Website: lowes
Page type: review-order
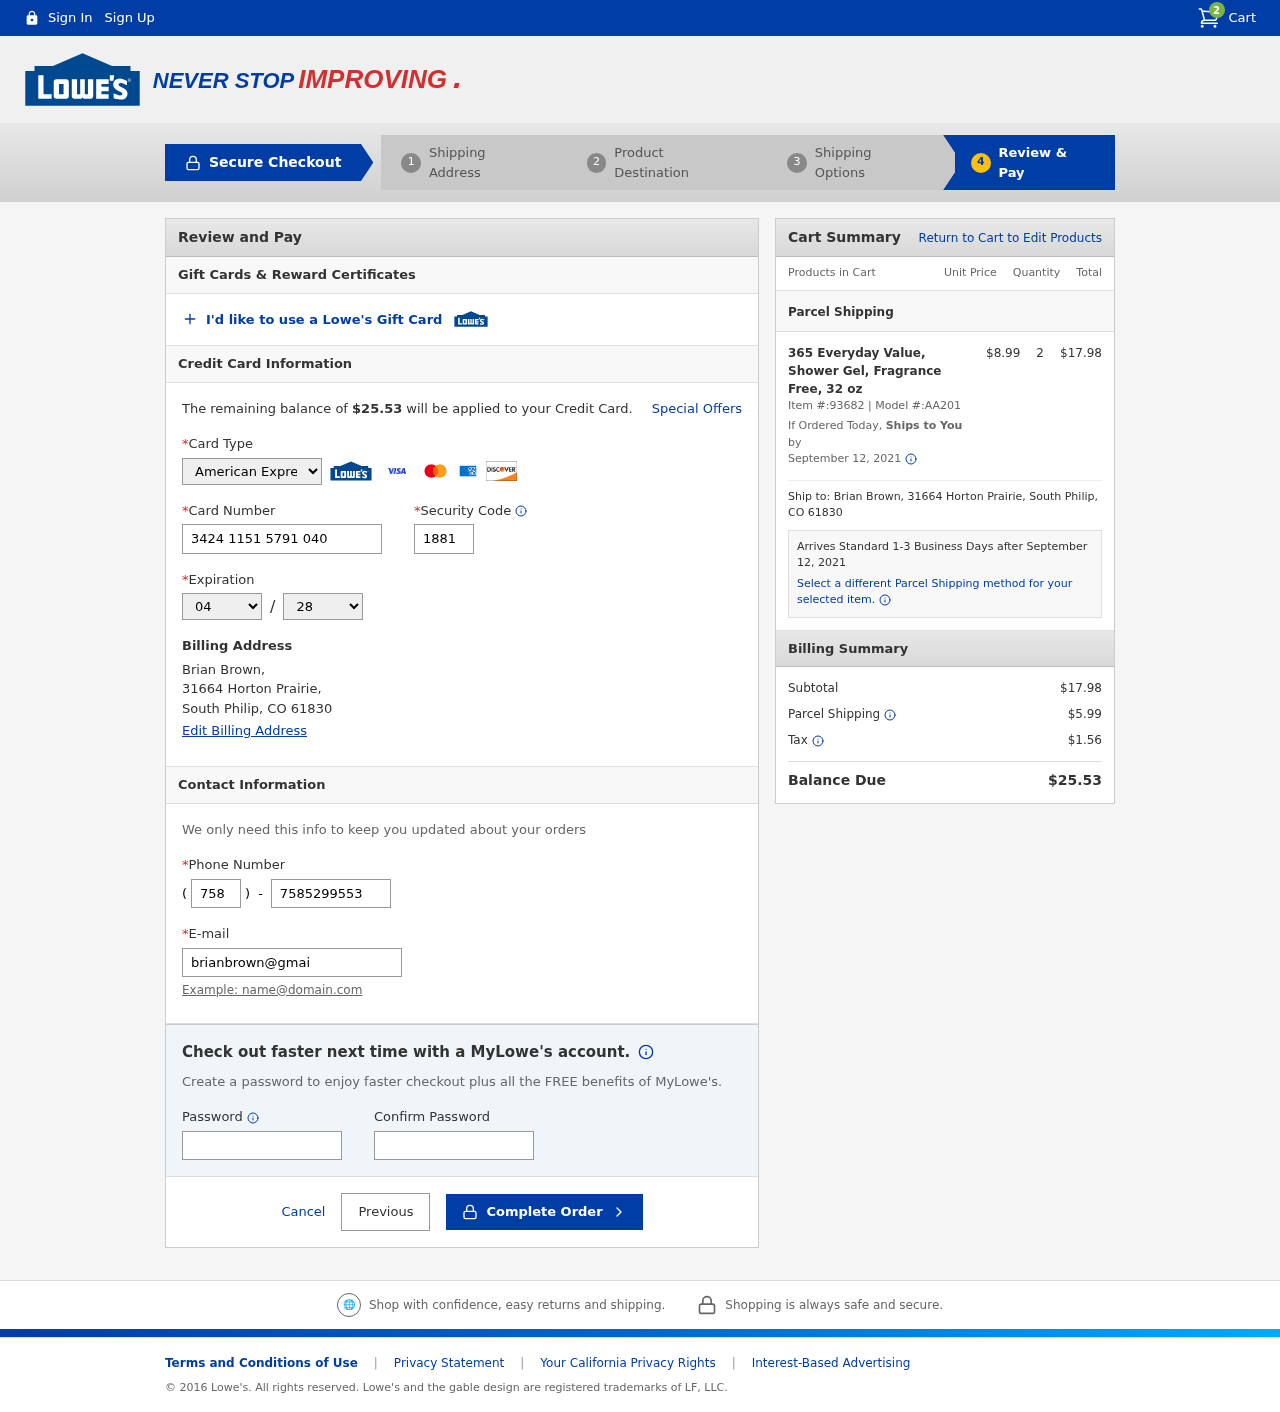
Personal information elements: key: PII_CARD_CVV
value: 1881
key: PII_CARD_EXPIRY_MONTH
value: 04
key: PII_CARD_EXPIRY_YEAR
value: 28
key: PII_CARD_NUMBER
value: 3424 1151 5791 040
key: PII_CARD_TYPE
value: American Express
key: PII_CITY
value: South Philip
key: PII_EMAIL
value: brianbrown@gmail.com
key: PII_FULLNAME
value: Brian Brown,
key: PII_PHONE
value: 7585299553
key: PII_PHONE_AREA
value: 758
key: PII_POSTCODE
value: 61830
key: PII_STATE_ABBR
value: CO
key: PII_STREET
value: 31664 Horton Prairie
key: PII_STREET
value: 31664 Horton Prairie,
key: PII_FULLNAME2
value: Brian Brown
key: PII_POSTCODE_FULL
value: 61830
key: PII_CITY_STATE
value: South Philip, CO
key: PII_CITY_STATE_ZIP
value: South Philip, CO 61830
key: PII_POSTCODE_NUMERIC
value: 61830
Product elements: key: PRODUCT1_NAME
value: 365 Everyday Value, Shower Gel, Fragrance Free, 32 oz
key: PRODUCT1_PRICE
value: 8.99
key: PRODUCT1_QUANTITY
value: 2
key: PRODUCT1_ITEM_NUMBER
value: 93682
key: PRODUCT1_MODEL_NUMBER
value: AA201
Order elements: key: ORDER_NUM_ITEMS
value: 2
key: ORDER_TOTAL
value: $25.53
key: ORDER_SHIPPING_DATE
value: September 12, 2021
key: ORDER_SUBTOTAL
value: $17.98
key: ORDER_SHIPPING_DATE2
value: September 12, 2021
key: ORDER_SUBTOTAL2
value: $17.98
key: ORDER_SHIPPING_COST
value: $5.99
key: ORDER_TAX
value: $1.56